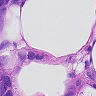
Metastatic tissue present: yes